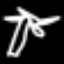
Label: palm tree